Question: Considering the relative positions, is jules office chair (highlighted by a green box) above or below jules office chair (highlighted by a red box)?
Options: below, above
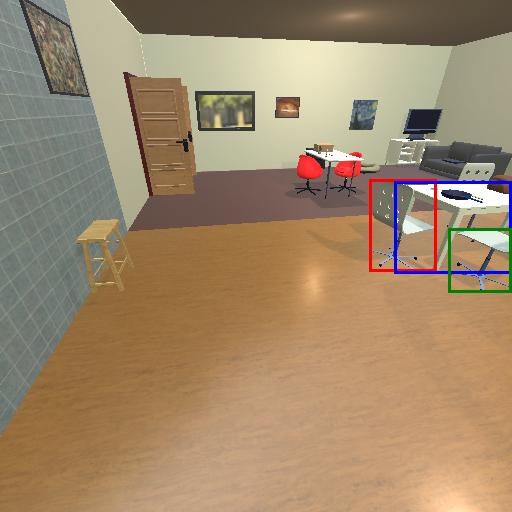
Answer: below